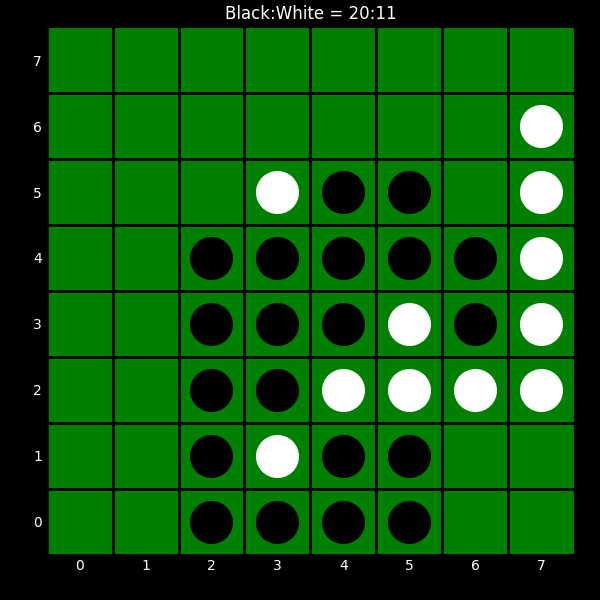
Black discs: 20
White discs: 11